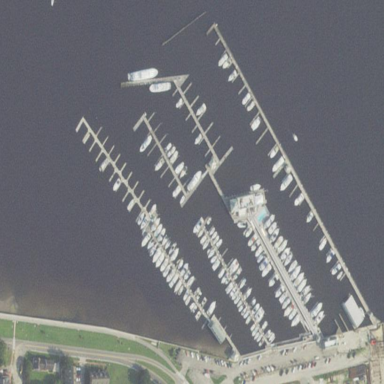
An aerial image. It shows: Marina on leisure land.